Field crop: tomato
Growth stage: 1
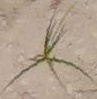
Species: cyperus